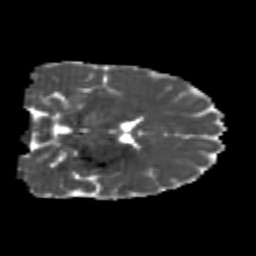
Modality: MD
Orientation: coronal
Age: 21
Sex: male
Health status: healthy
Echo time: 0.074 s